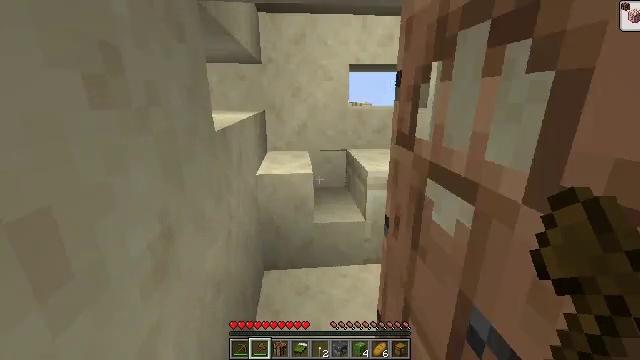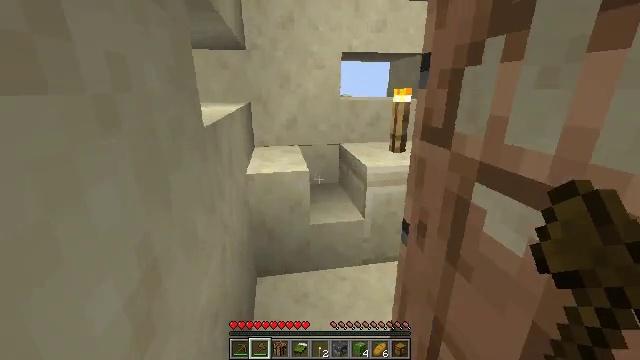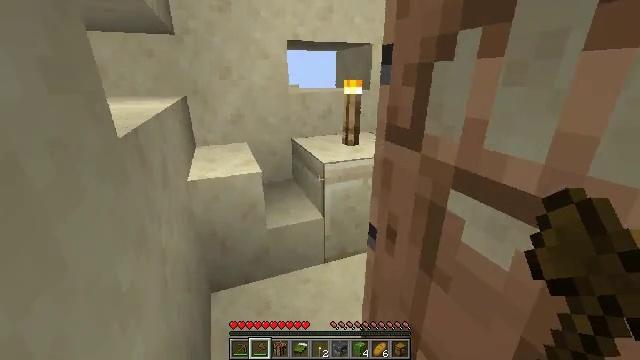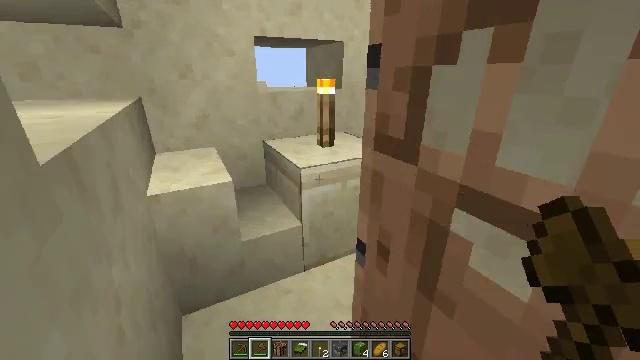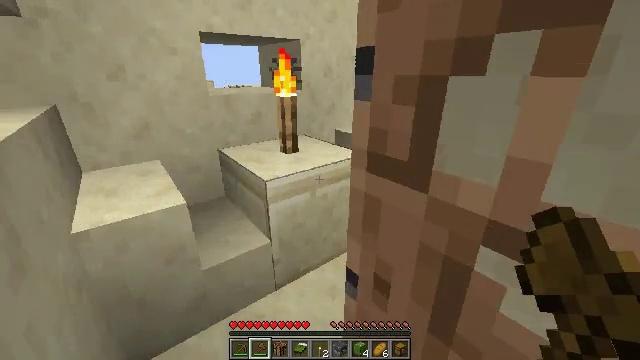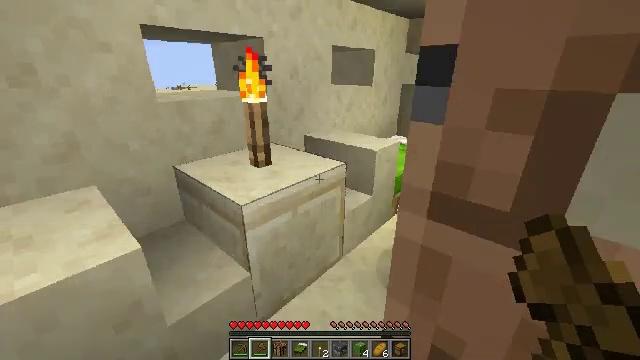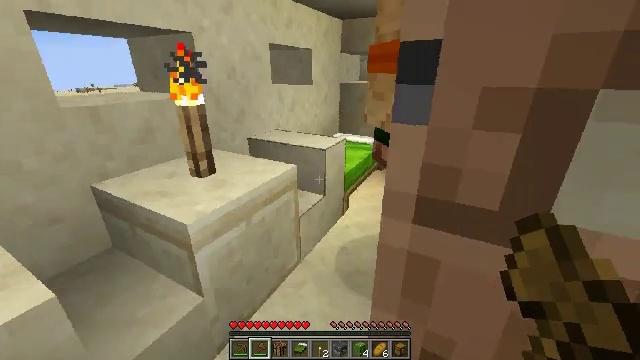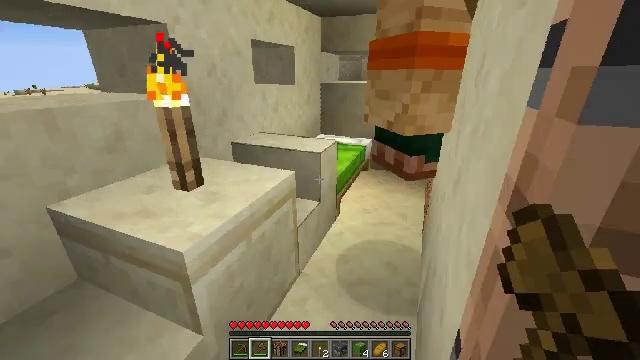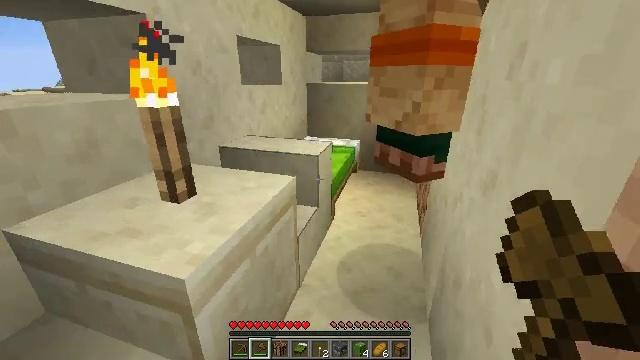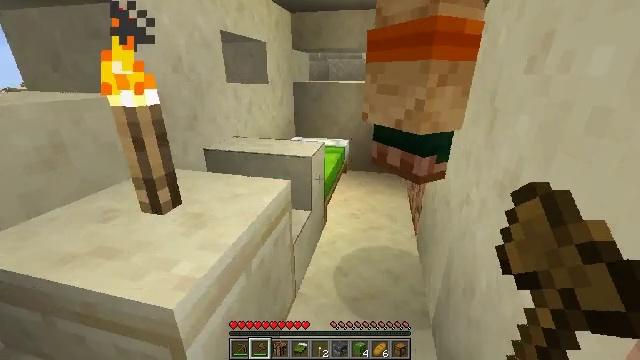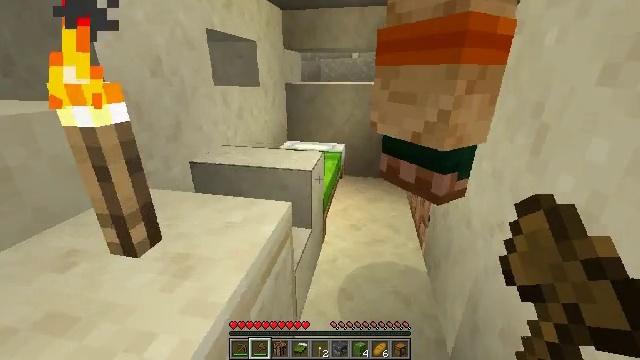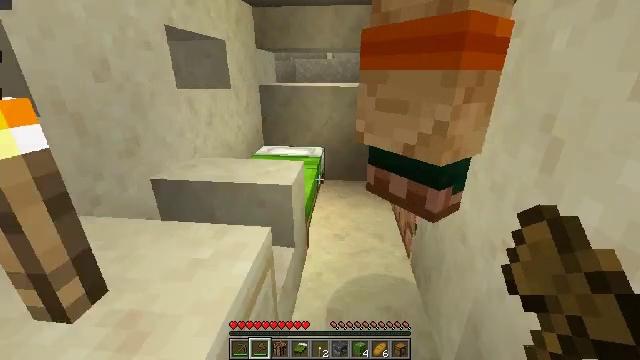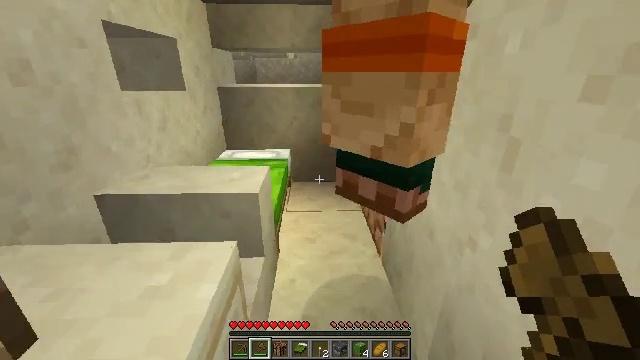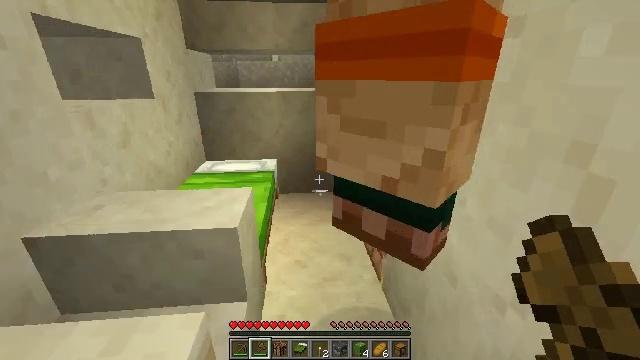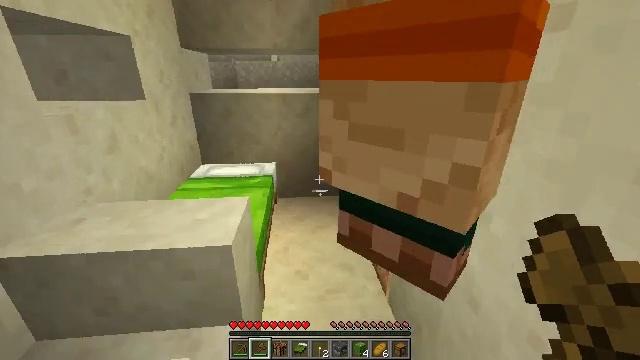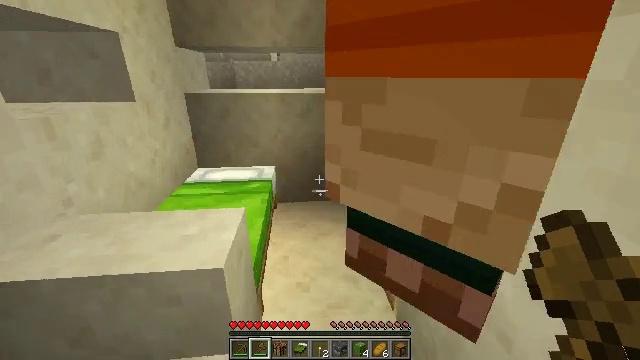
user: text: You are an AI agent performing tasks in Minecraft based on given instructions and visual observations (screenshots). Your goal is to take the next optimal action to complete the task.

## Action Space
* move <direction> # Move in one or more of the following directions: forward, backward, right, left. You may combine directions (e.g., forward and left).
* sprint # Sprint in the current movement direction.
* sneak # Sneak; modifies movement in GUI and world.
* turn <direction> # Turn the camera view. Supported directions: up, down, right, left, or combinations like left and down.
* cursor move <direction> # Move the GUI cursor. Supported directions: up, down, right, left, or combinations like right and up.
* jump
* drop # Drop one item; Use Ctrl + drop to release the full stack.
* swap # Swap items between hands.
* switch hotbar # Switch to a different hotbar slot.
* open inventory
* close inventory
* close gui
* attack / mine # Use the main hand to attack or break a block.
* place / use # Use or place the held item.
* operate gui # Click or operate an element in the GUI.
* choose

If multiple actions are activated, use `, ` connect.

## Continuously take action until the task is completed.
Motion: motion action
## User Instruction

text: Break the hay block to collect it.
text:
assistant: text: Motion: move forward and move left, turn right and down
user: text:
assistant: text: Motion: move forward and move left, turn right and down
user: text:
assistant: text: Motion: move forward and move left, turn right
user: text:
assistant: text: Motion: move forward and move left, turn right
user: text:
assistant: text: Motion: move forward and move left, turn right
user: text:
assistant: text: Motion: move forward and move left, turn right
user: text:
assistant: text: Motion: move forward and move left, turn right
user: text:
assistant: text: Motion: move forward and move left, turn right
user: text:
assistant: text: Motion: move forward, turn right
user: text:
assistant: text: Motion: move forward, turn right
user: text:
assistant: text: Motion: move forward, turn right
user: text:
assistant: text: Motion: move forward, turn right
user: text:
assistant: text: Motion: move forward, turn right
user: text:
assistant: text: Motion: move forward
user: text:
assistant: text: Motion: move forward
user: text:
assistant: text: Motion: move forward
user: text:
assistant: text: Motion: no_op
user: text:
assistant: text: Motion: no_op
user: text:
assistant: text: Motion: no_op
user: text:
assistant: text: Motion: no_op
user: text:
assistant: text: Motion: move forward and move left
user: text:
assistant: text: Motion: move forward and move left
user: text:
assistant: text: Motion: move forward and move left, turn right
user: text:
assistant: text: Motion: move forward and move left, turn right and down
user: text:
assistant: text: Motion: move forward and move left, turn right and down
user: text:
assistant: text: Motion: move forward and move left, turn right and down
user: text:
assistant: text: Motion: move forward and move left, turn right and down
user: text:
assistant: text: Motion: move forward and move left, turn right
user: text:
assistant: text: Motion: move forward and move left, turn right and down
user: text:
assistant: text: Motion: move forward and move left, turn right and down